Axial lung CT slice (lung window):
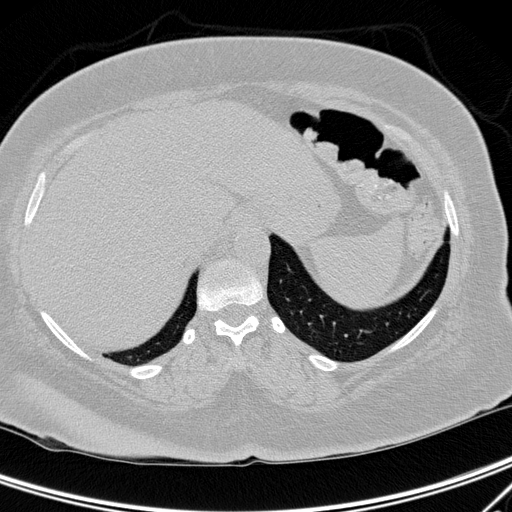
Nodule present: no